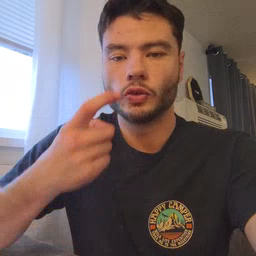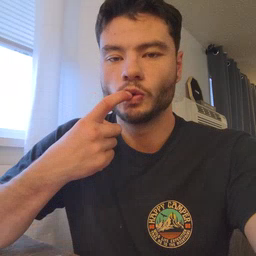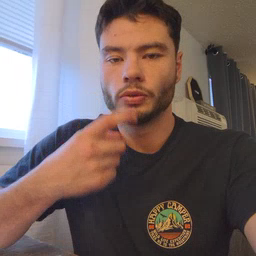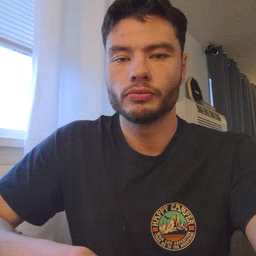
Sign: tooth